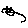
Label: cat